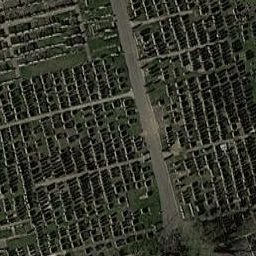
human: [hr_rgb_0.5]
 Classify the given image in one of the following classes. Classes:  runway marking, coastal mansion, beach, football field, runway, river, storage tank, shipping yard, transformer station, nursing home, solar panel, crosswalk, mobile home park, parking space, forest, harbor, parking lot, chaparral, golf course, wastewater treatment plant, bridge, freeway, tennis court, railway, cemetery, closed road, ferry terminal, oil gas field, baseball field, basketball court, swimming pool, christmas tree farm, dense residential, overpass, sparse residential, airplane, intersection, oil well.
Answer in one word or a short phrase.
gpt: cemetery